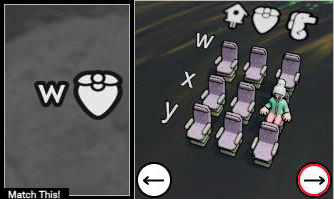
Task: seats
Answer: no